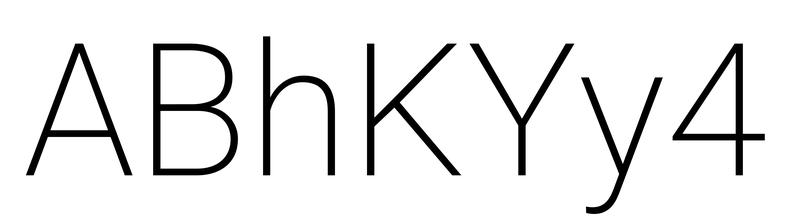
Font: Roboto_ExtraLight